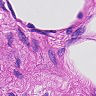
Metastatic tissue present: no